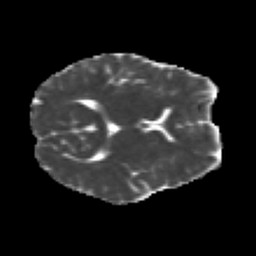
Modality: MD
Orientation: axial
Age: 23
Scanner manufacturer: siemens
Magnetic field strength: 3 T
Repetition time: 2.2 s
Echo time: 0.084 s